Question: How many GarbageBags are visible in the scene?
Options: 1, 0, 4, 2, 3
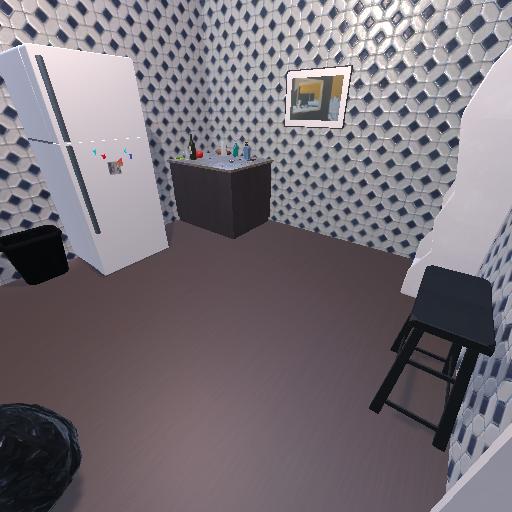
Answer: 1